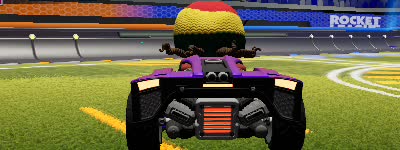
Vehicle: breakout